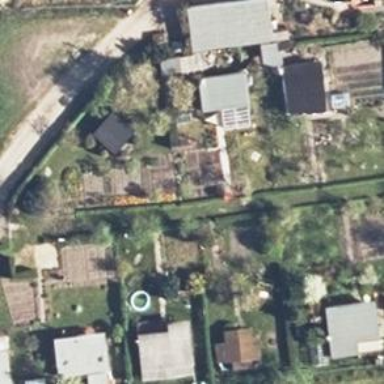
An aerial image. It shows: Area designated for allotments.